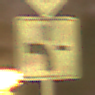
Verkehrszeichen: VerlaufVorfahrtsstrasse1
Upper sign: Vorfahrtsstrasse
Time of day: Night
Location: Outdoor (Suburban)
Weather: Clear
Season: NotSpecified
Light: Artificial